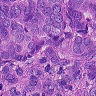
Metastatic tissue present: yes